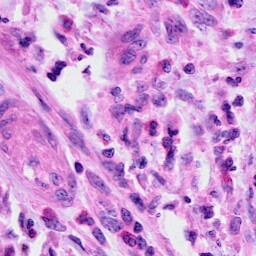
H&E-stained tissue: Cervix